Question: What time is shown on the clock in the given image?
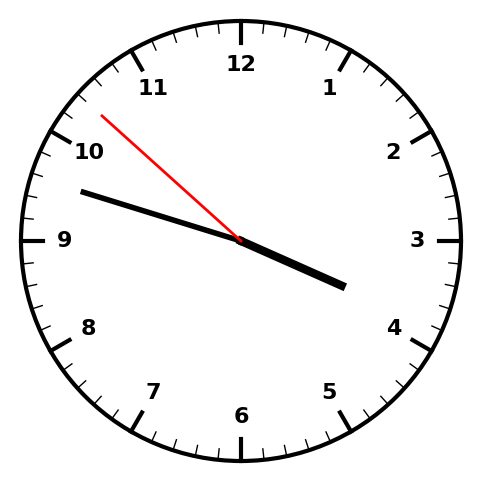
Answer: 03:47:52